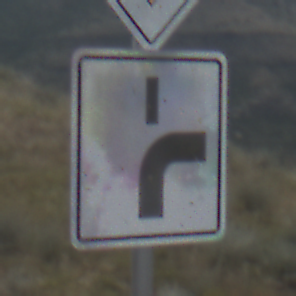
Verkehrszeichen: VerlaufVorfahrtsstrasse8
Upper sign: Vorfahrtsstrasse
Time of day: Midday
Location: Outdoor (Nature)
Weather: PartlyCloudy
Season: NotSpecified
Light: Natural